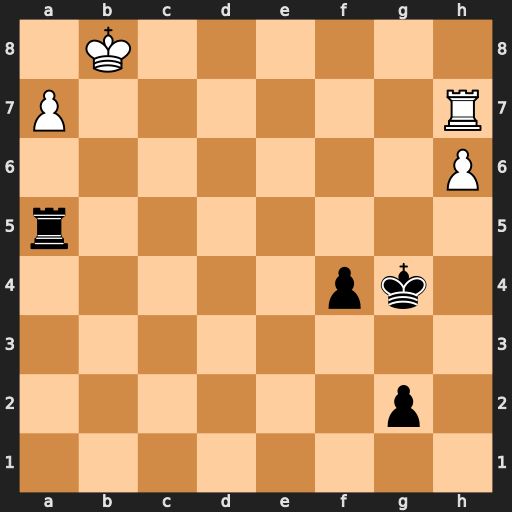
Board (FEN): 1K6/P6R/7P/r7/5pk1/8/6p1/8
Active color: w
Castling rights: -
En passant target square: -
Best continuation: Rg7+ Rg5 a8=Q g1=Q Qb7